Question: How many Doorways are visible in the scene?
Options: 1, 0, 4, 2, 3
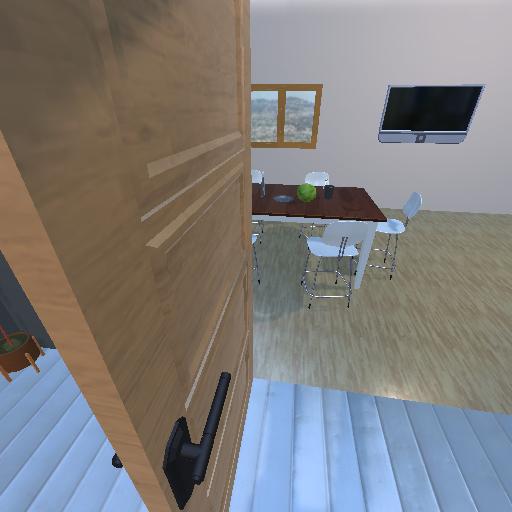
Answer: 1